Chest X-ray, AP view. Patient: 57 years old, sex M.
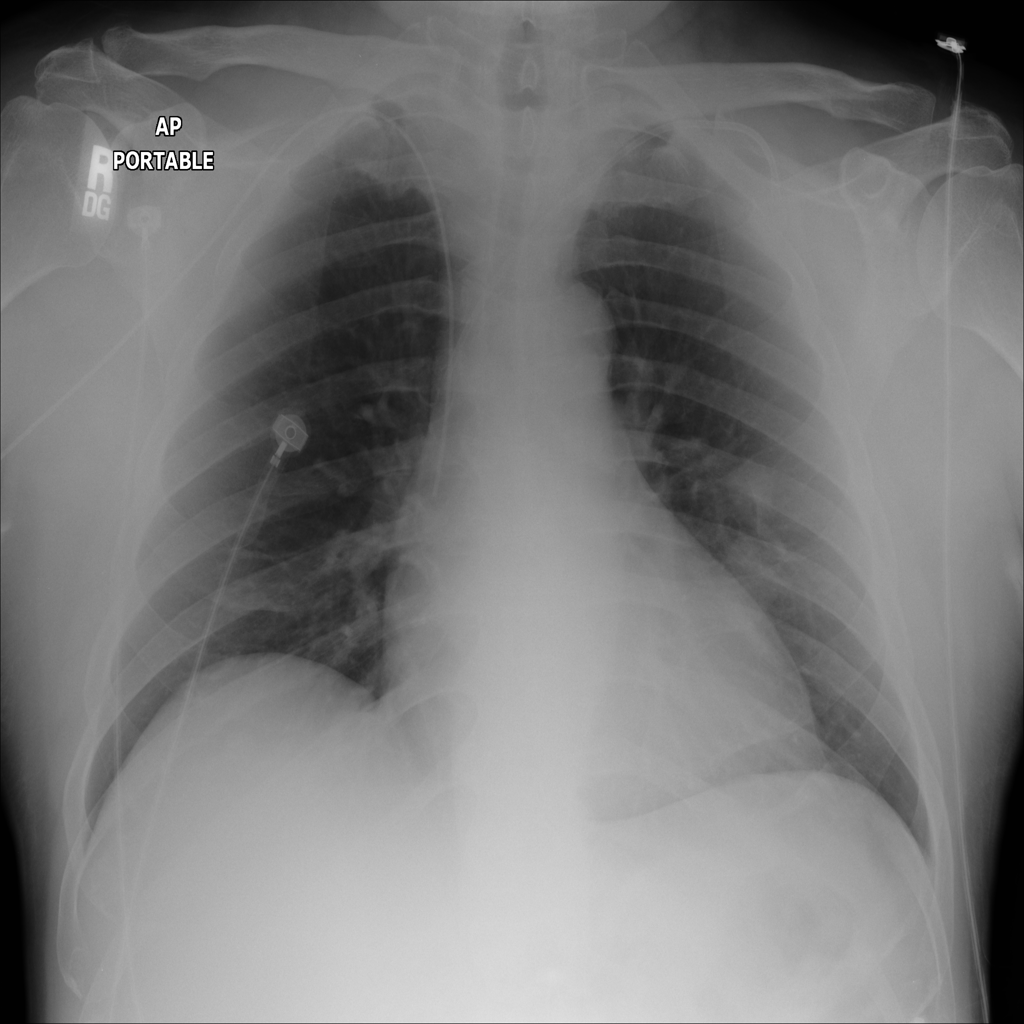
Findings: No Finding